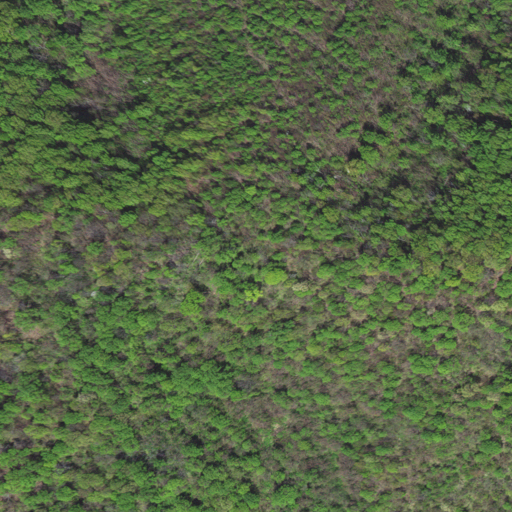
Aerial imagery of mountain in Virginia named High Knob containing deciduous forest and evergreen forest